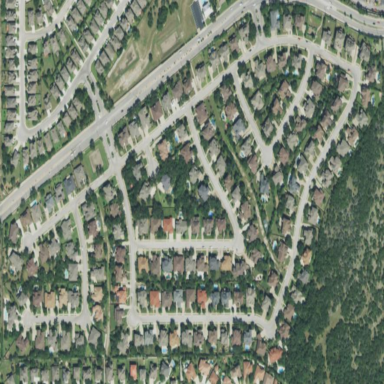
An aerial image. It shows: Residential area consisting of single-family homes.